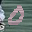
Label: 0